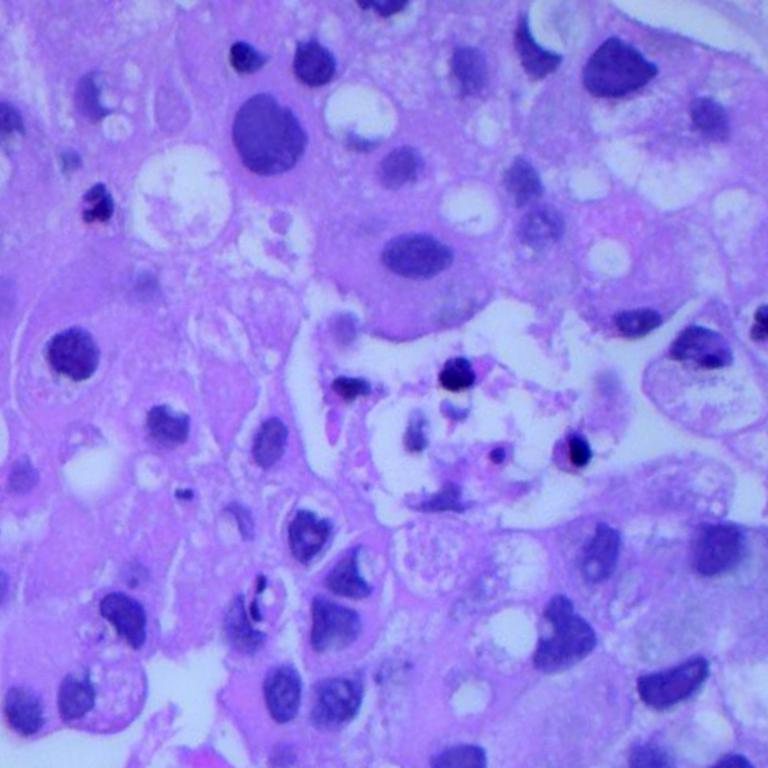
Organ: lung
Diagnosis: adenocarcinomas